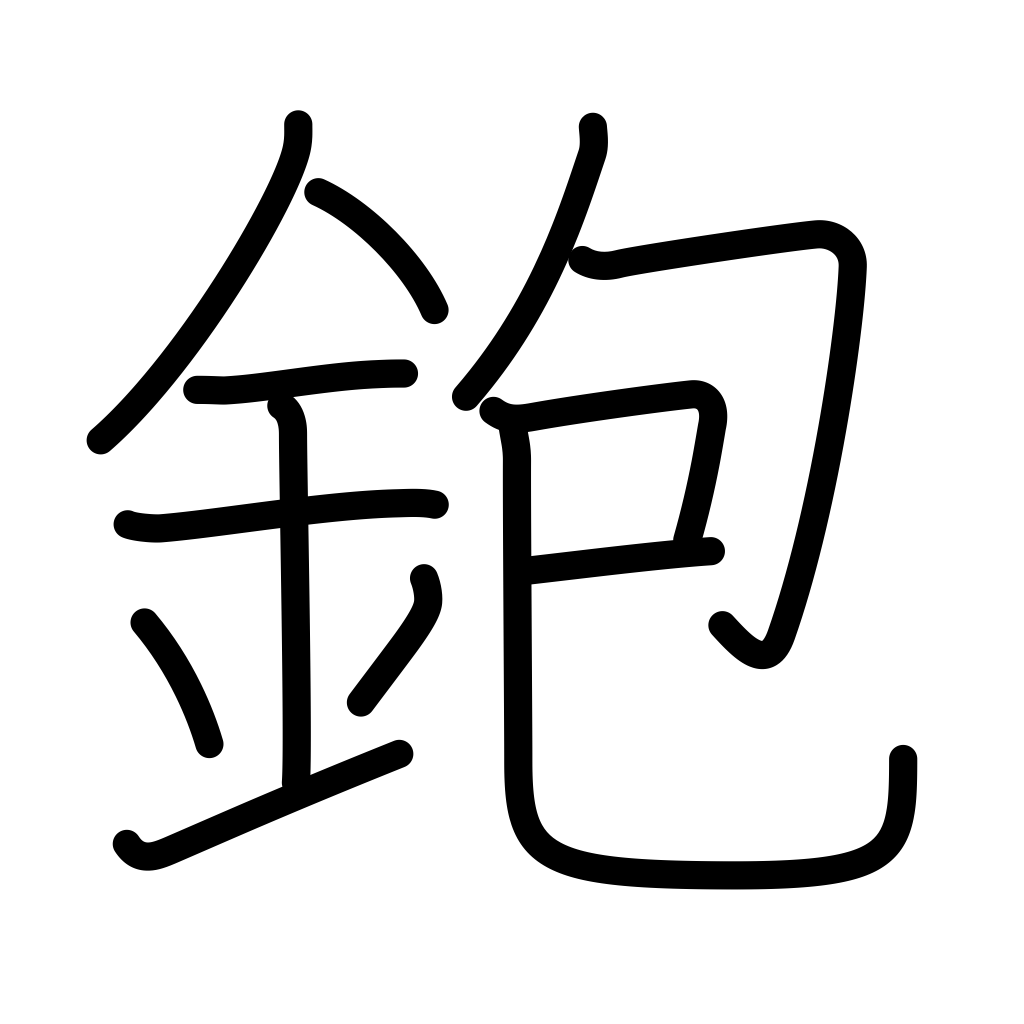
Meaning: carpenter's plane